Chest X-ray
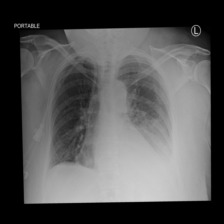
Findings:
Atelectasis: negative
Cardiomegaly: negative
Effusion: positive
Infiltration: negative
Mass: negative
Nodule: negative
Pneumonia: negative
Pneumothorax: negative
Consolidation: negative
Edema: negative
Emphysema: negative
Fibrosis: negative
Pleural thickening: negative
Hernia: negative